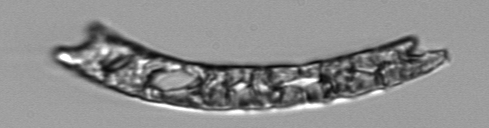
Label: Eucampia